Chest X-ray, AP view. Patient: 58 years old, sex M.
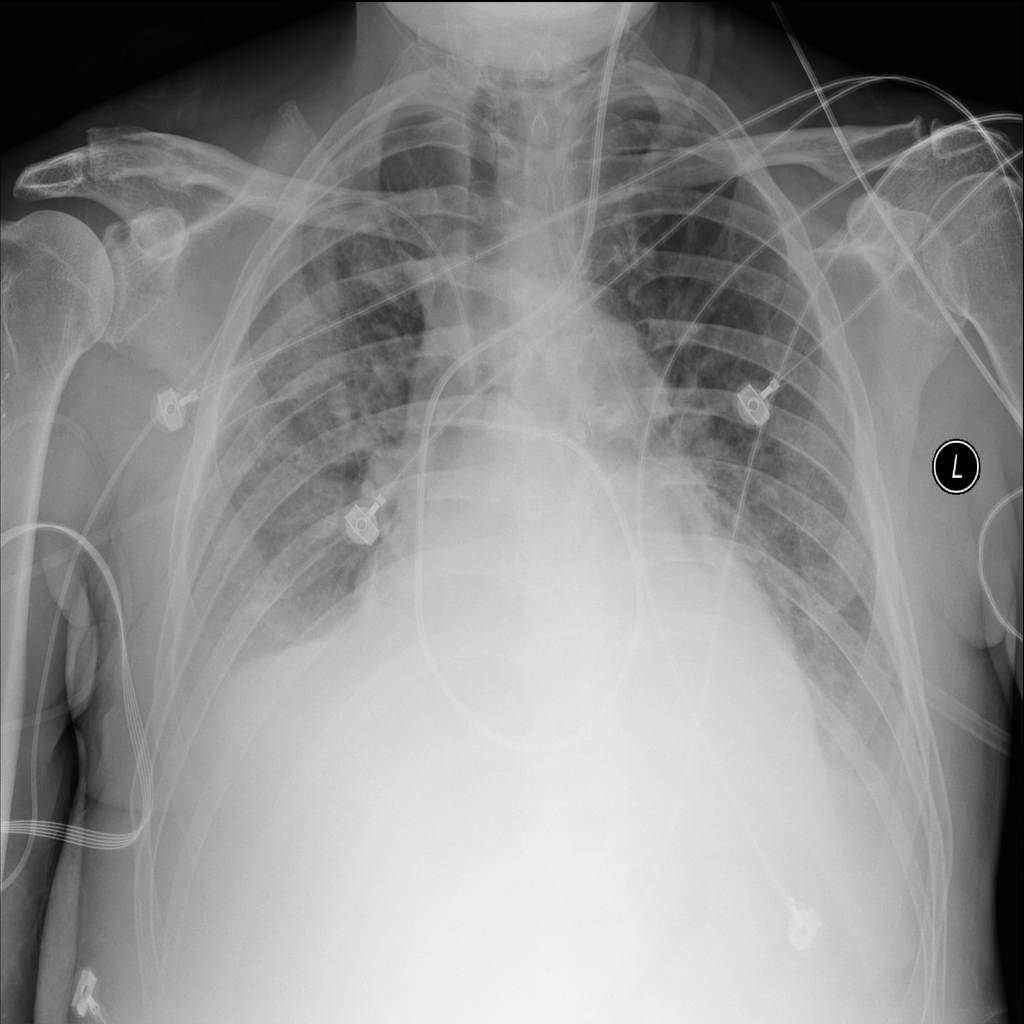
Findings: Effusion, Infiltration